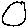
Label: circle